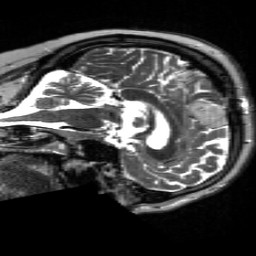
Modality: T2w
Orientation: sagittal
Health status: ill
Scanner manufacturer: siemens
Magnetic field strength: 3 T
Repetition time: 7.98 s
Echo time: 0.095 s